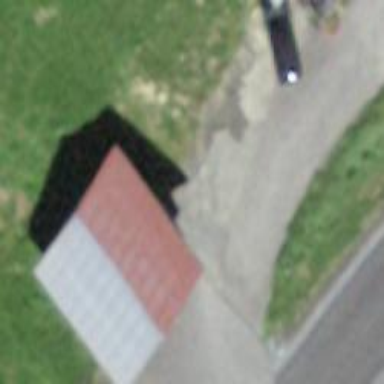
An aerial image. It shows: Charging station.